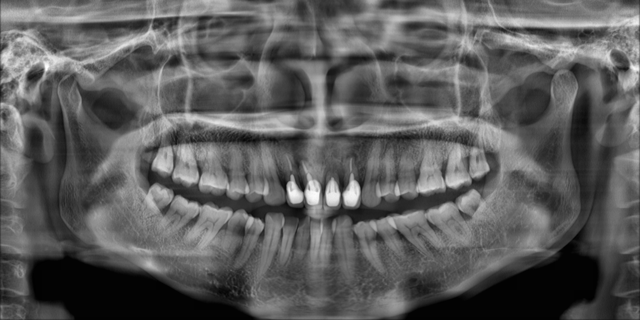
adult